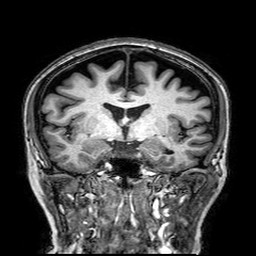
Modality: T1w
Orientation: sagittal
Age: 69
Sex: female
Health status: healthy
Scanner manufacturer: philips
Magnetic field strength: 3 T